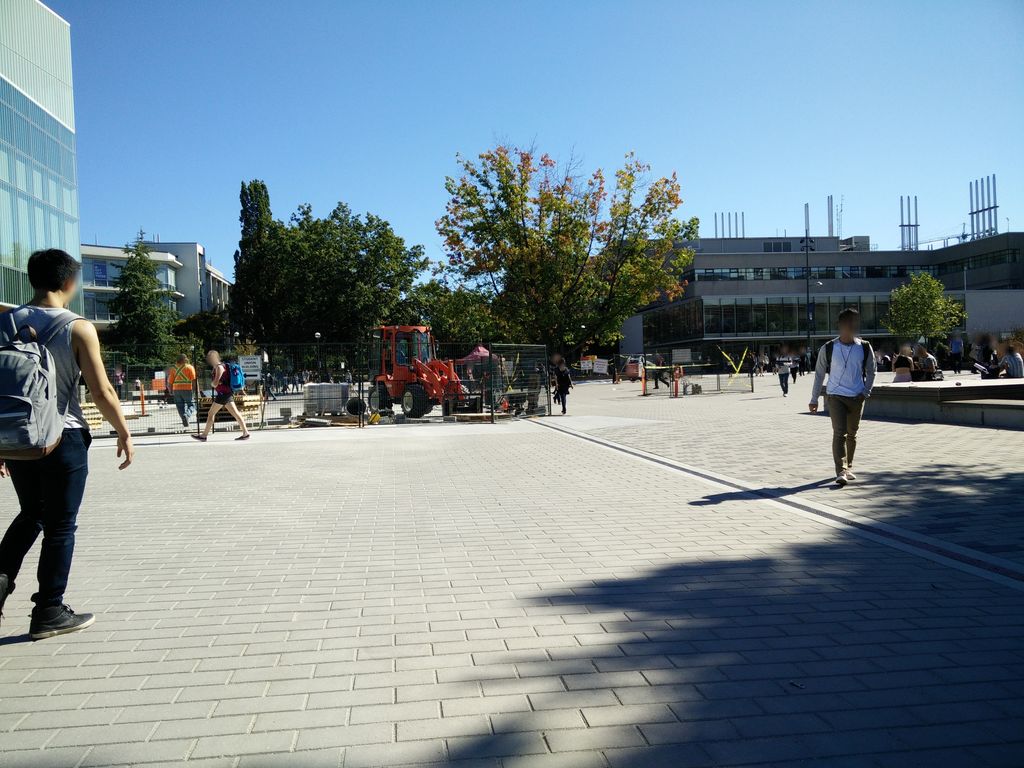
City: vancouver